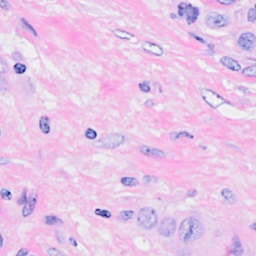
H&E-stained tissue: Breast